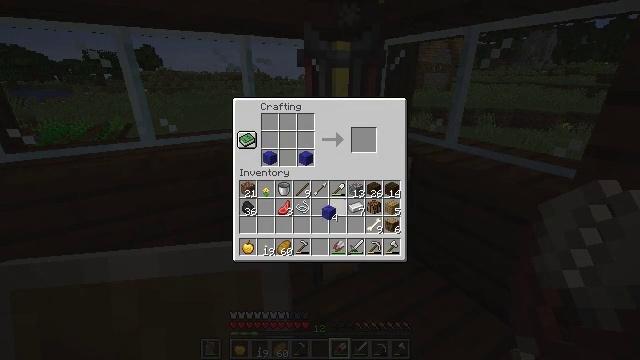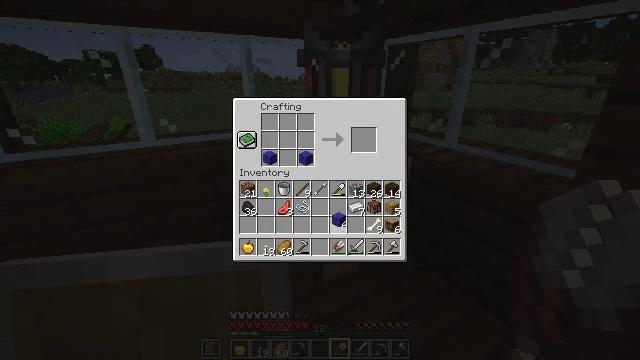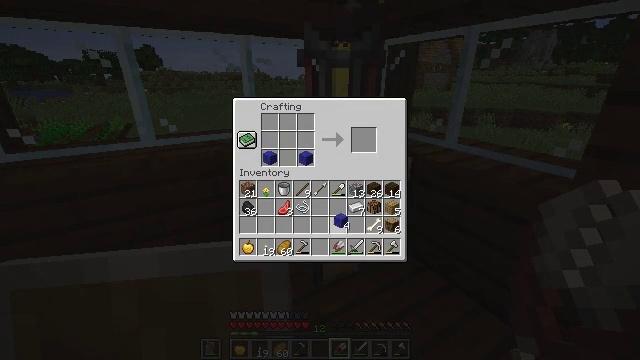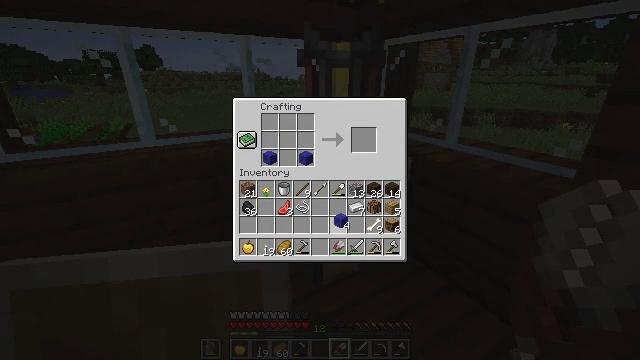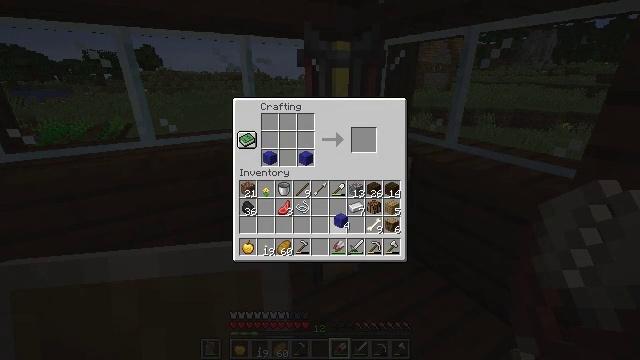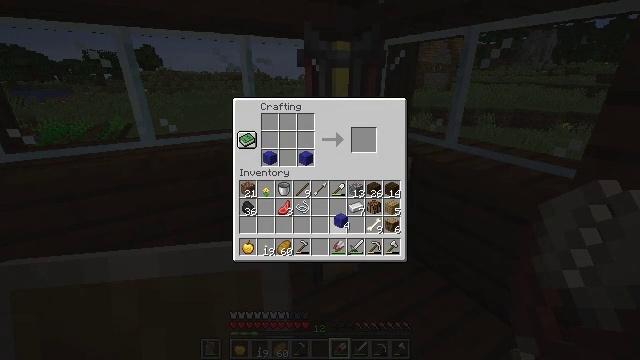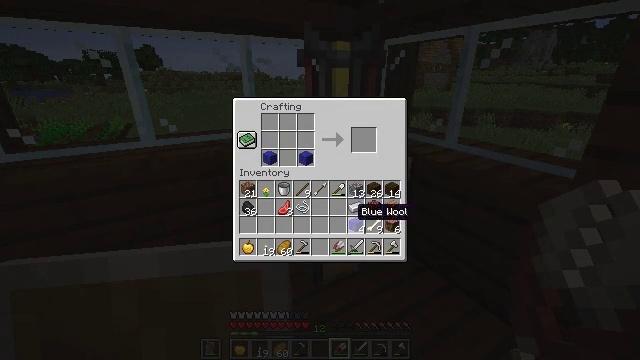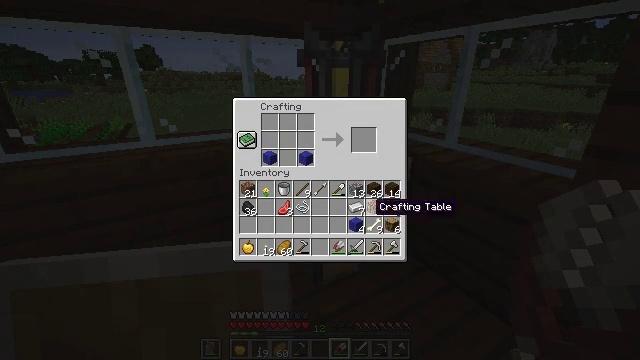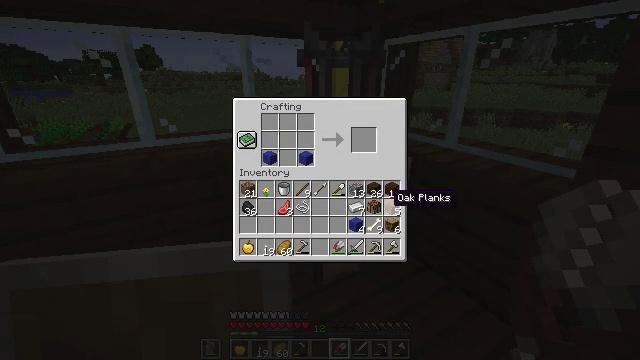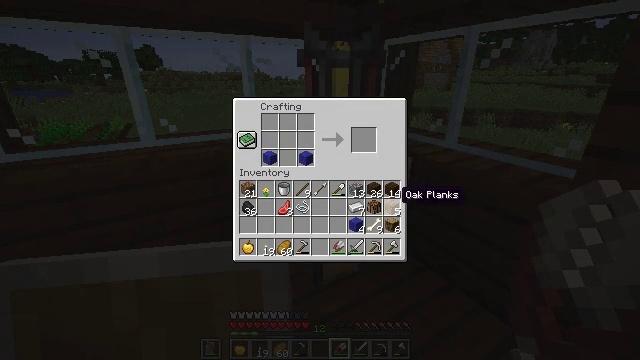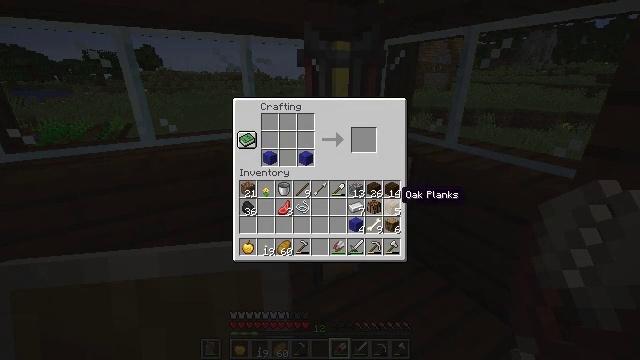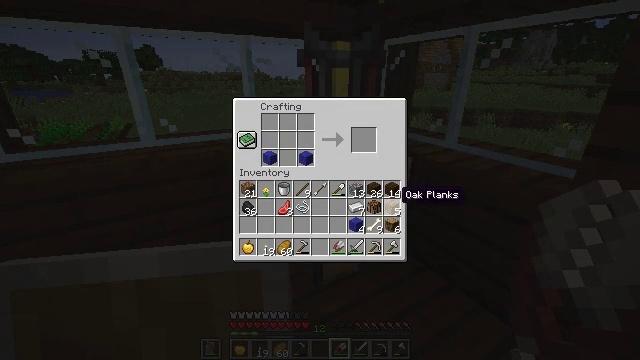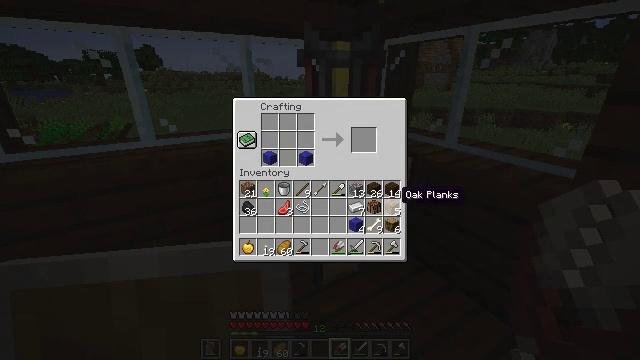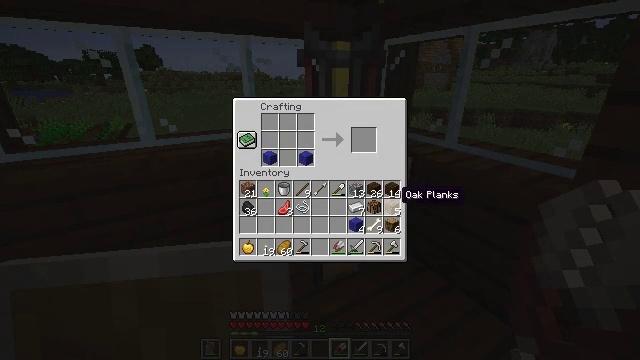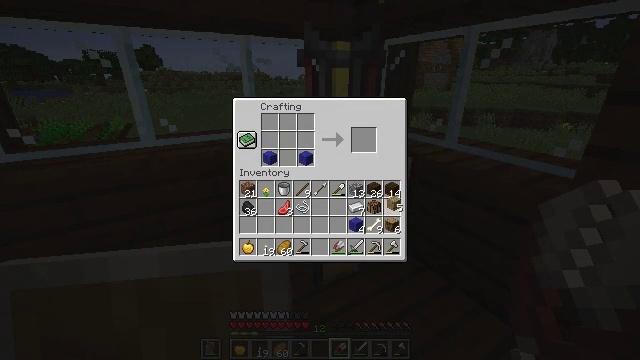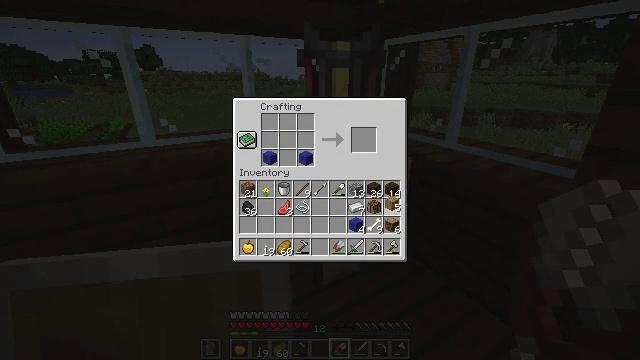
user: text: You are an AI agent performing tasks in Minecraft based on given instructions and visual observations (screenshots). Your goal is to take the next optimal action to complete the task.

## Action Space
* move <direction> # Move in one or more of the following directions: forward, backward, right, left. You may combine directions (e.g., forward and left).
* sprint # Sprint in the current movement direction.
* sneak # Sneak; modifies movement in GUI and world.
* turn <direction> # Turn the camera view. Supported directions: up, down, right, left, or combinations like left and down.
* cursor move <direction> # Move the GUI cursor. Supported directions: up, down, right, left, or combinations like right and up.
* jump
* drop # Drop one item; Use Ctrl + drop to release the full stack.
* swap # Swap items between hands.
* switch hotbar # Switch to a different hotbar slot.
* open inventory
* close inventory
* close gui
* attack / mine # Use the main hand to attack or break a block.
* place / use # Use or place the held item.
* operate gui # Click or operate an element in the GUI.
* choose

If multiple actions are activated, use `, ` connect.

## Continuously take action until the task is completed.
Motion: motion action
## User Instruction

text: Utilize the crafting table to make a blue bed.
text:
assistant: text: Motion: cursor move right and down
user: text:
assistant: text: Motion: no_op
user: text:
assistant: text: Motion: no_op
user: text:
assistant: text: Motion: operate gui
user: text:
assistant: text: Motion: operate gui
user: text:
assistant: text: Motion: cursor move right
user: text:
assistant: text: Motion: cursor move right
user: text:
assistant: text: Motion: cursor move right and up
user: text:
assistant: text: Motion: cursor move right
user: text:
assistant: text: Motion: no_op
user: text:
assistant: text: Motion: no_op
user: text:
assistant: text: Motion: no_op
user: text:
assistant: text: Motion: no_op
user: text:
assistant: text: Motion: operate gui
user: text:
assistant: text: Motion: operate gui
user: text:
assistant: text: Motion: cursor move left and up
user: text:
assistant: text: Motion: cursor move left and up
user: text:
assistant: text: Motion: cursor move left and up
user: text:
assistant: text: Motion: no_op
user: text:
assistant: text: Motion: no_op
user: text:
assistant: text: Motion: no_op
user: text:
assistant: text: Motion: no_op
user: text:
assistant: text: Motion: no_op
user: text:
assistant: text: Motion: choose
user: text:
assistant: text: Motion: cursor move left, choose
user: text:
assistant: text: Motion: cursor move left, choose
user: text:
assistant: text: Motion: choose
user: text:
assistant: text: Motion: choose
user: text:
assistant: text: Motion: choose
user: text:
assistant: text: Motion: choose